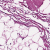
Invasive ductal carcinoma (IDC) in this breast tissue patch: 0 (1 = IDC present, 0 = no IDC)